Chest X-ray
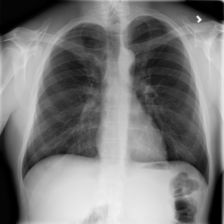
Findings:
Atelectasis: negative
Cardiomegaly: negative
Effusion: negative
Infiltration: negative
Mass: negative
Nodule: negative
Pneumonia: negative
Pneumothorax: negative
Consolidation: negative
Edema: negative
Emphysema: negative
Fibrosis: negative
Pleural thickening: negative
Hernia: negative